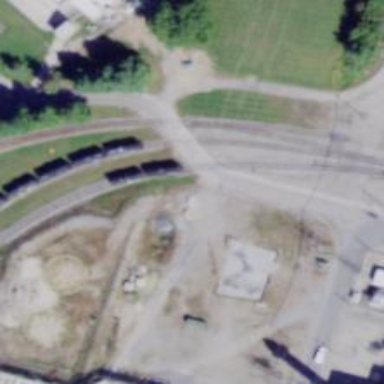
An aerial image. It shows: Level crossing along the railway.